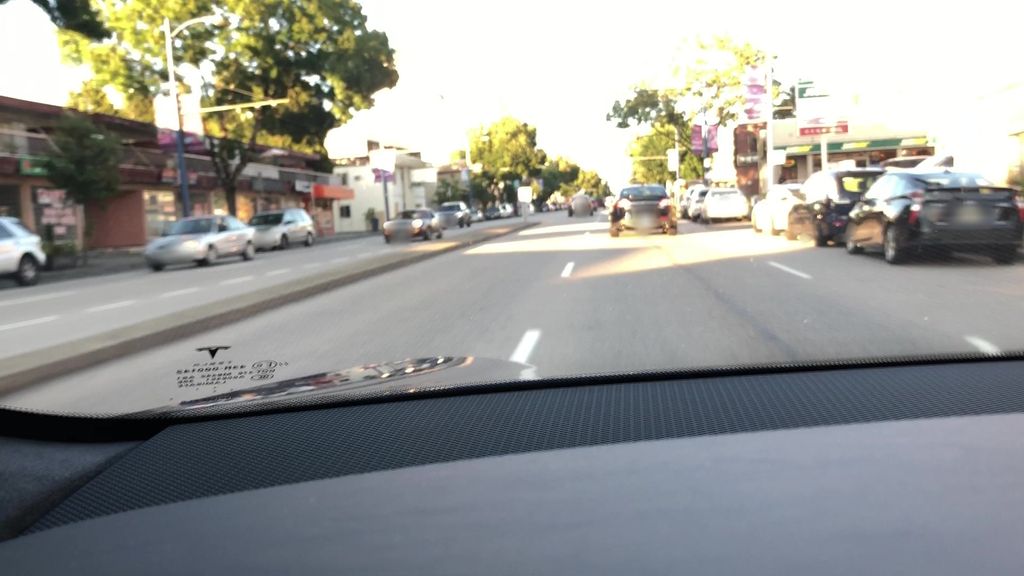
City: vancouver